Field crop: maize
Growth stage: 2
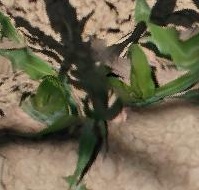
Species: maize